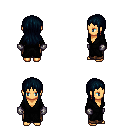
a pixel art fantasy rpg character, female body template, human, tanned skin, gray robe, robe skirt, raven unkempt hairstyle, metal gloves, four views (front, back, left, right), 2x2 character sprite sheet, small pixel art, hard edges, no anti-aliasing